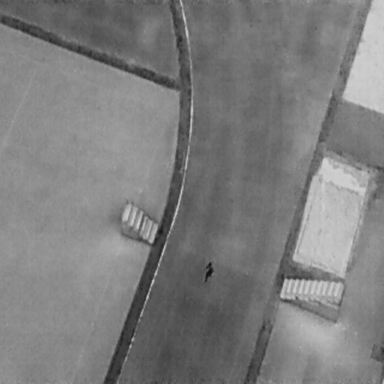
There is a Person in the infrared image.